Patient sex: F
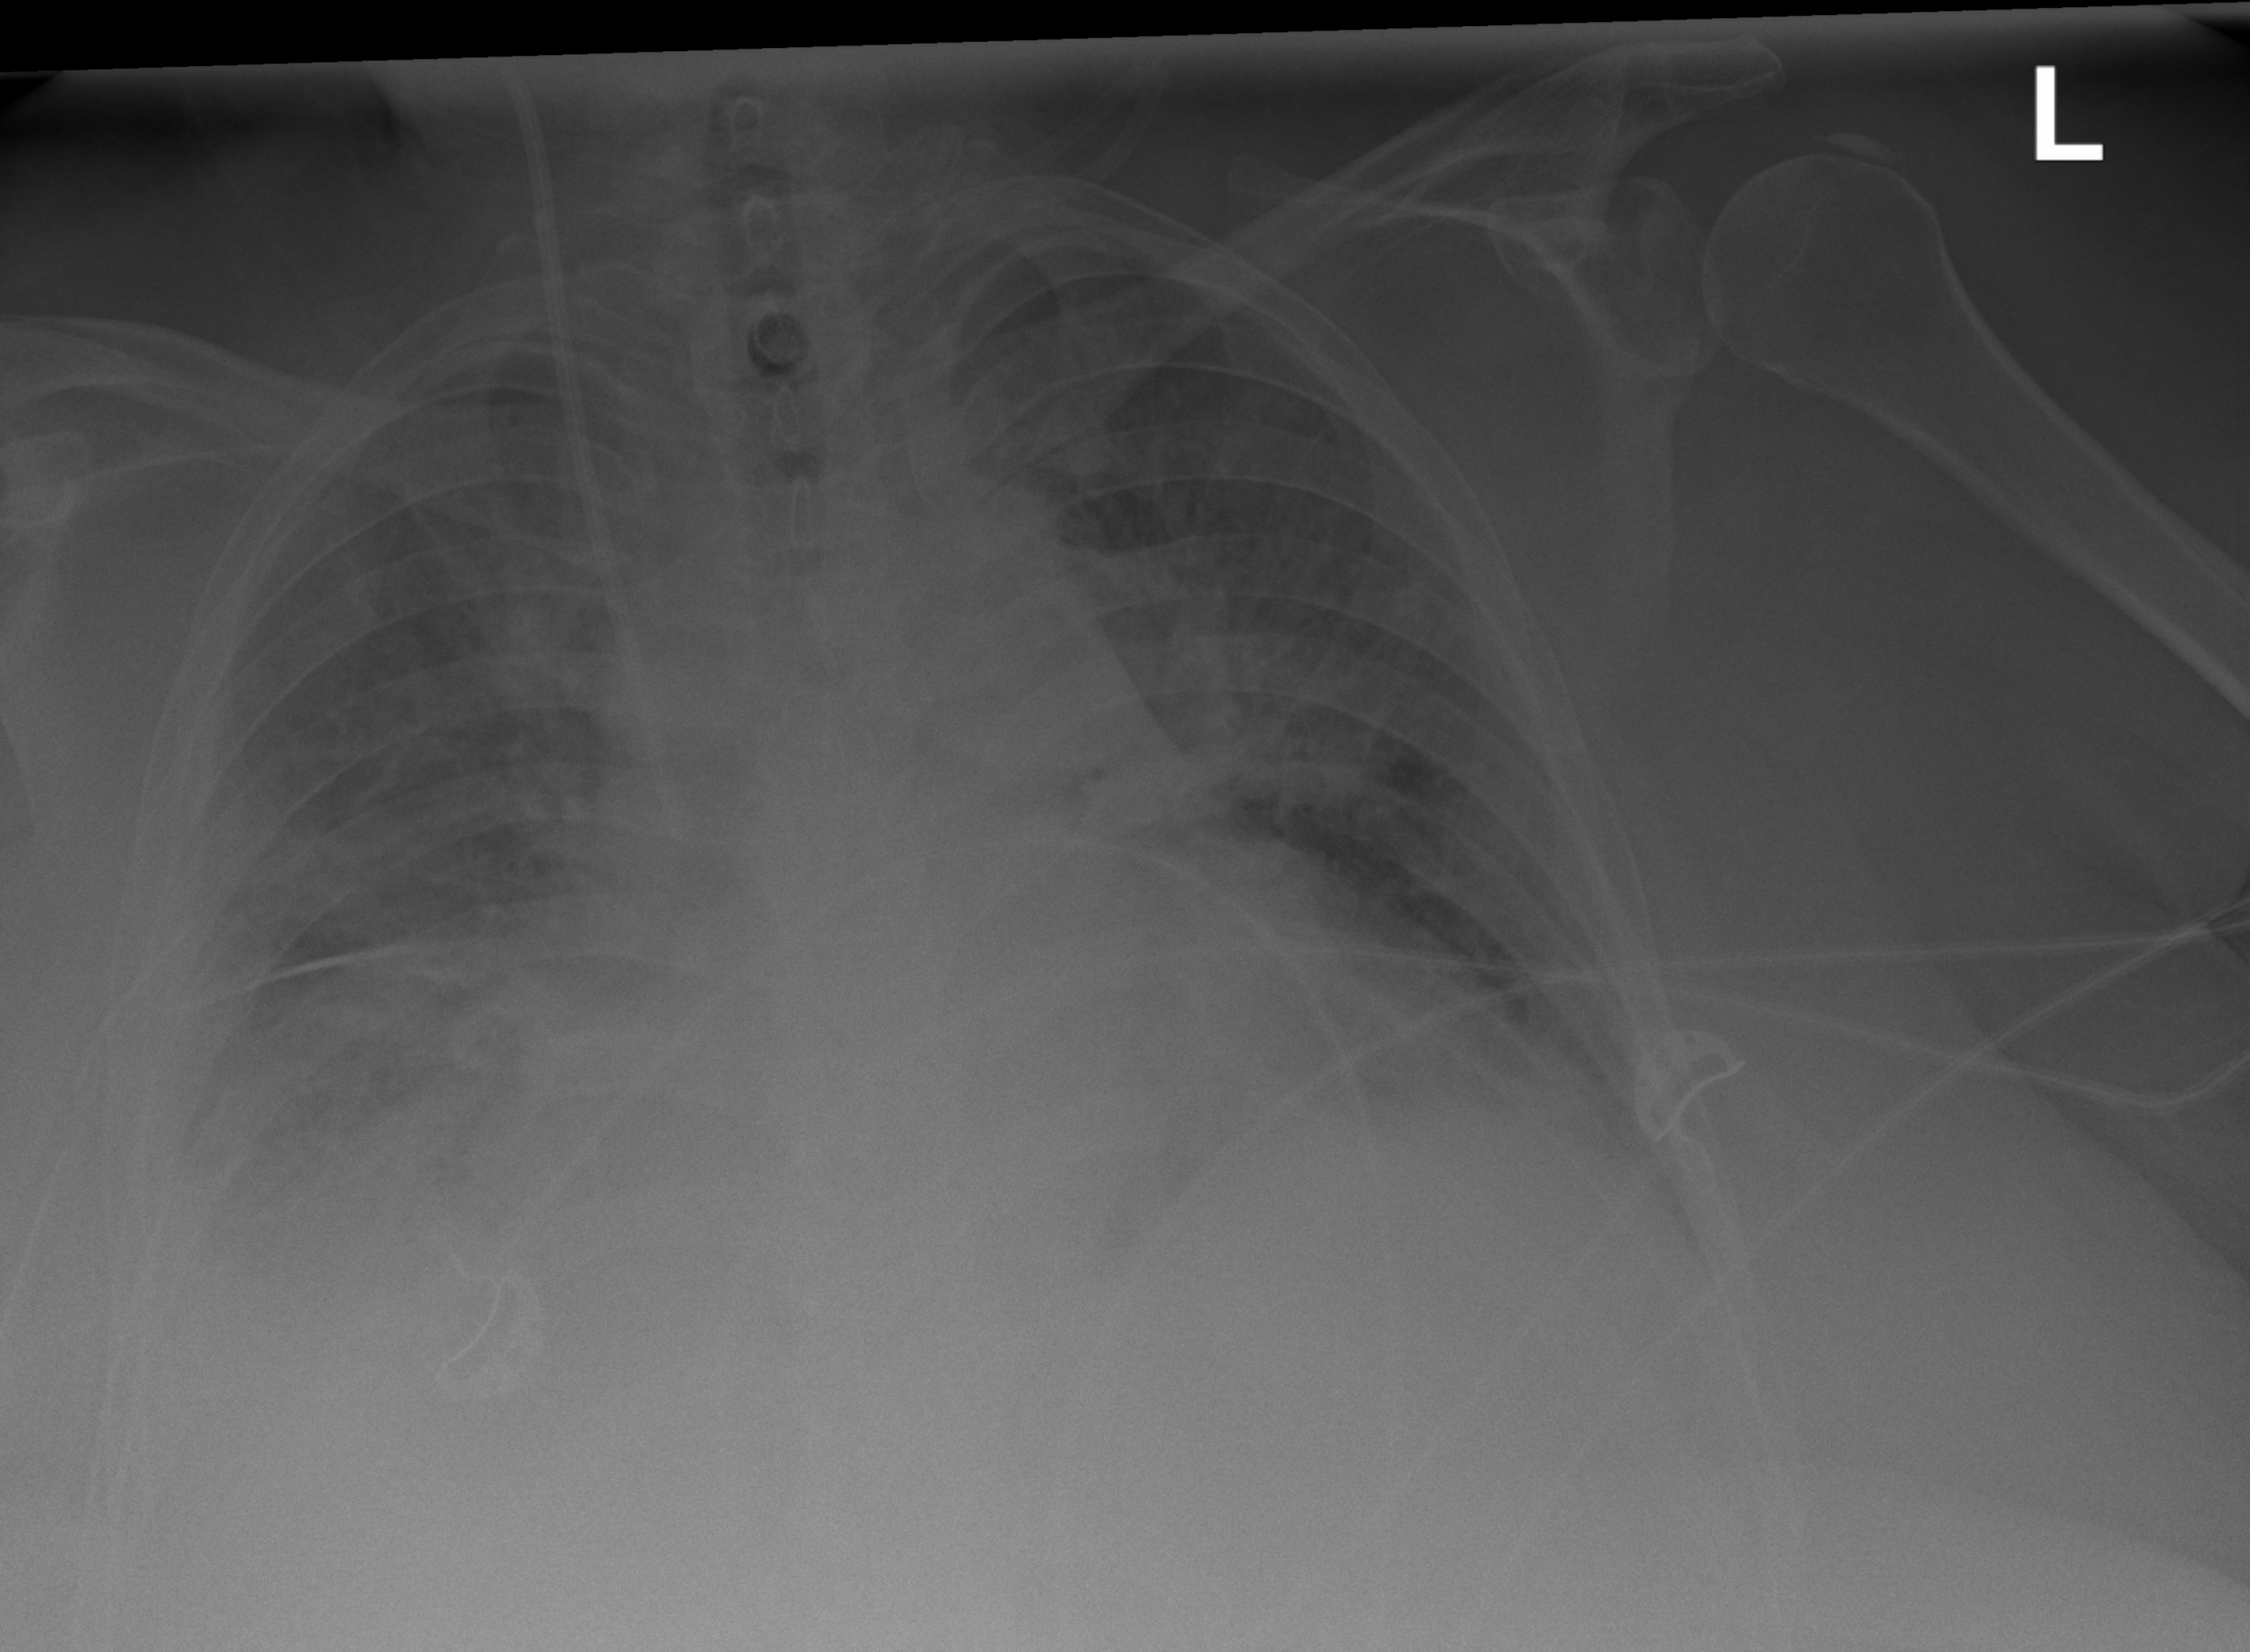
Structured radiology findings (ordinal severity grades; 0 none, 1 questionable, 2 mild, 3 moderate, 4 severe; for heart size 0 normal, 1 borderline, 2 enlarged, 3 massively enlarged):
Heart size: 2
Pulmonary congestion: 2
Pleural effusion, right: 2
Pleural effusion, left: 2
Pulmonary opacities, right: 2
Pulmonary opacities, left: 2
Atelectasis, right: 2
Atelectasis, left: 2